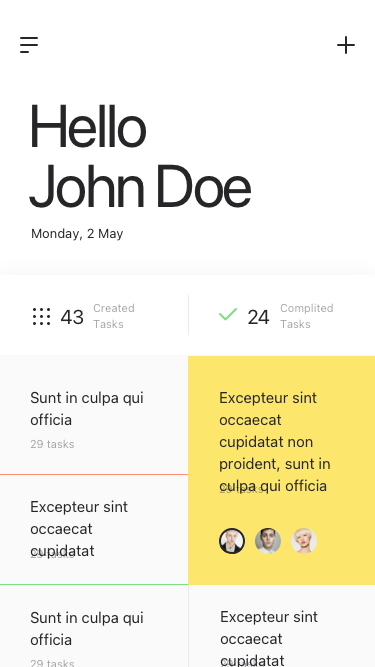
Text in this UI design:
24
Complited
Tasks
43
Created
Tasks
29 tasks
Sunt in culpa qui officia
29 tasks
Excepteur sint occaecat cupidatat
29 tasks
Sunt in culpa qui officia
29 tasks
Excepteur sint occaecat cupidatat
29 tasks
Excepteur sint occaecat cupidatat non proident, sunt in culpa qui officia
Hello
John Doe
Monday, 2 May